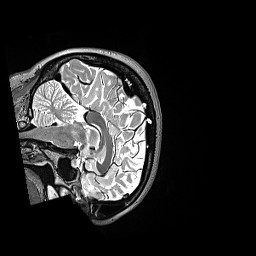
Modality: T2w
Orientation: sagittal
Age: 30
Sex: female
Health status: ill
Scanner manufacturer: siemens
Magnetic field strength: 3 T
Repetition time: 3.2 s
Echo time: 0.564 s